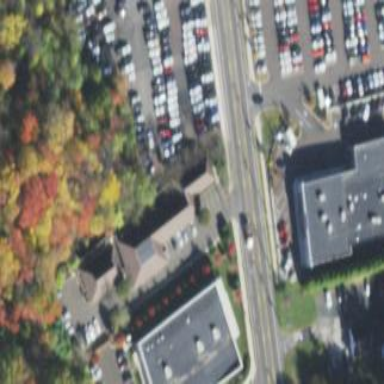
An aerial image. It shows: Office building.